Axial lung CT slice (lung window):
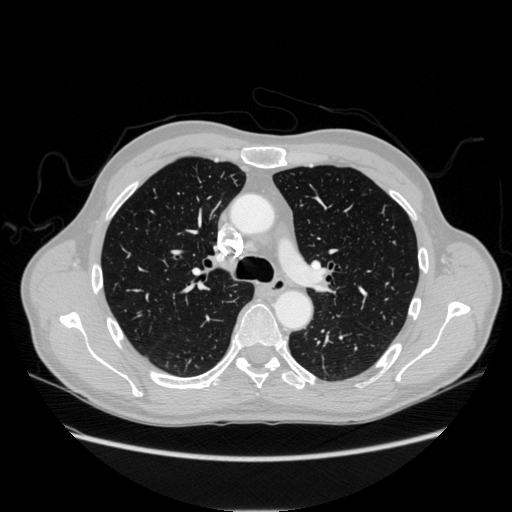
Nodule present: no